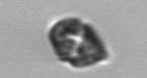
Label: Kryptoperidinium_triquetrum